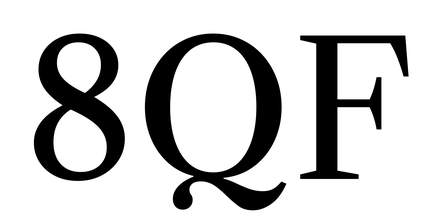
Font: LibreCaslonText_Regular